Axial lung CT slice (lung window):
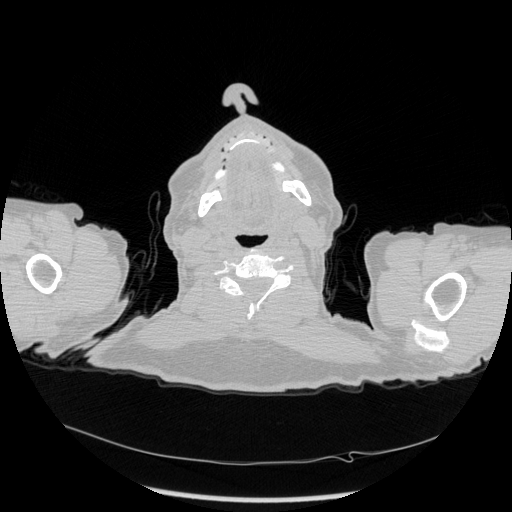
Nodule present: no